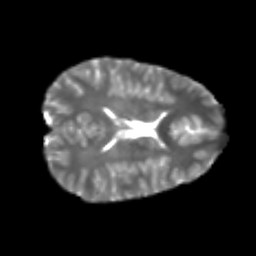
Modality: T2w
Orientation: axial
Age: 20
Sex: male
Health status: healthy
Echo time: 0.074 s